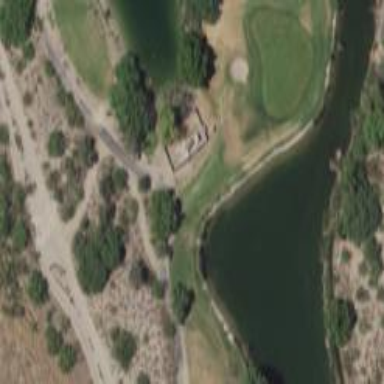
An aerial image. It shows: Rough area on grassy golf course.